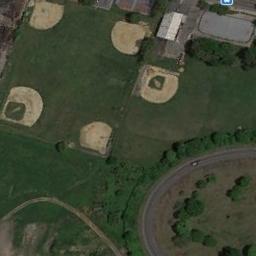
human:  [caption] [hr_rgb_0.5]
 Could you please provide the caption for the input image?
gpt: There are 11 baseball courts in the picture, Four of which are double the others .

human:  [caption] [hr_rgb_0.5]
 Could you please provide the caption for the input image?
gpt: Five baseball diamonds on the lawn with some trees and four of them make up a rectangle .

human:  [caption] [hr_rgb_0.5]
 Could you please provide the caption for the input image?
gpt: There is a baseball diamond in the grass .

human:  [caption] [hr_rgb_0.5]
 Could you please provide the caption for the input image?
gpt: There are five baseball diamonds covered with trees by the road .

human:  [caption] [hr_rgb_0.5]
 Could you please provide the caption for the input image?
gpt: The baseball diamond is surrounded by grass .